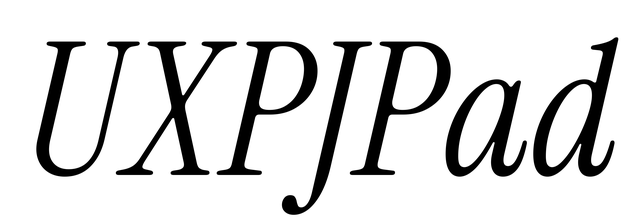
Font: InstrumentSerif-Italic